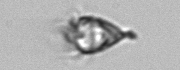
Label: Paratontonia_gracillima